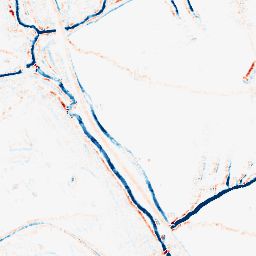
Category: morphological
Decomposition family: morphological_rect
Decomposition parameters: operation: average
width: 5
height: 5
Upsampling method: quadratic
Upsampling parameters: scale: 2
Upsampling scale: 2